Question:
It must sound a stupid question but I am not able to find the "Properties" window so that i can set the IIS settings in my web application project. I am using Visual Studio 2010 (SP1). The weird thing is for other projects like a console application I am able to see the properties window.
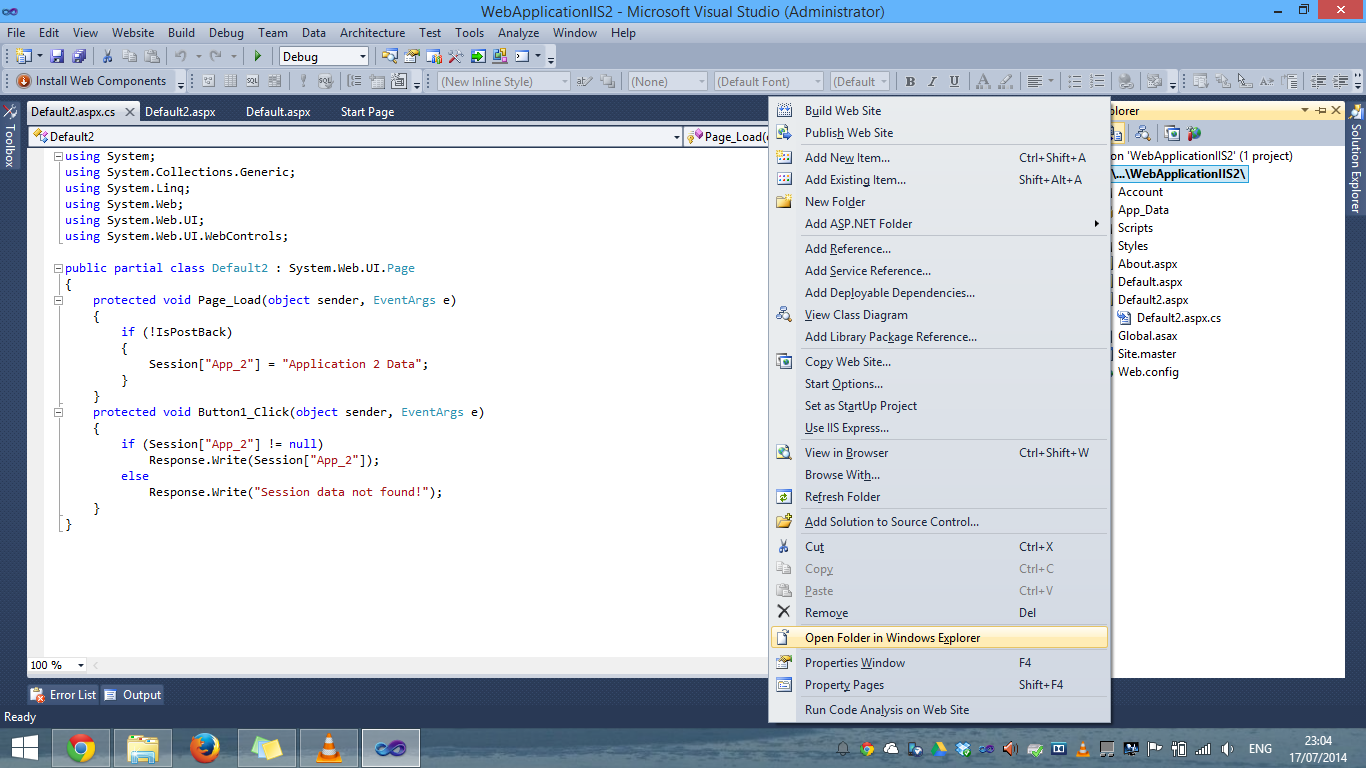
Answer: It's because that's a Visual Studio 'Web Site', not a Visual Studio 'Project'.
When you create the site, choose 'Project' instead, and after that you get to choose the project type, which can be one of the web types. Then you do get the properties tab.